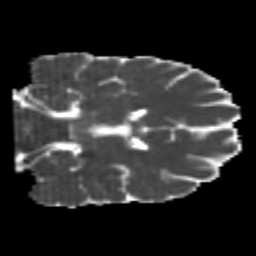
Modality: MD
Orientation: coronal
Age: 25
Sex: male
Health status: healthy
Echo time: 0.074 s